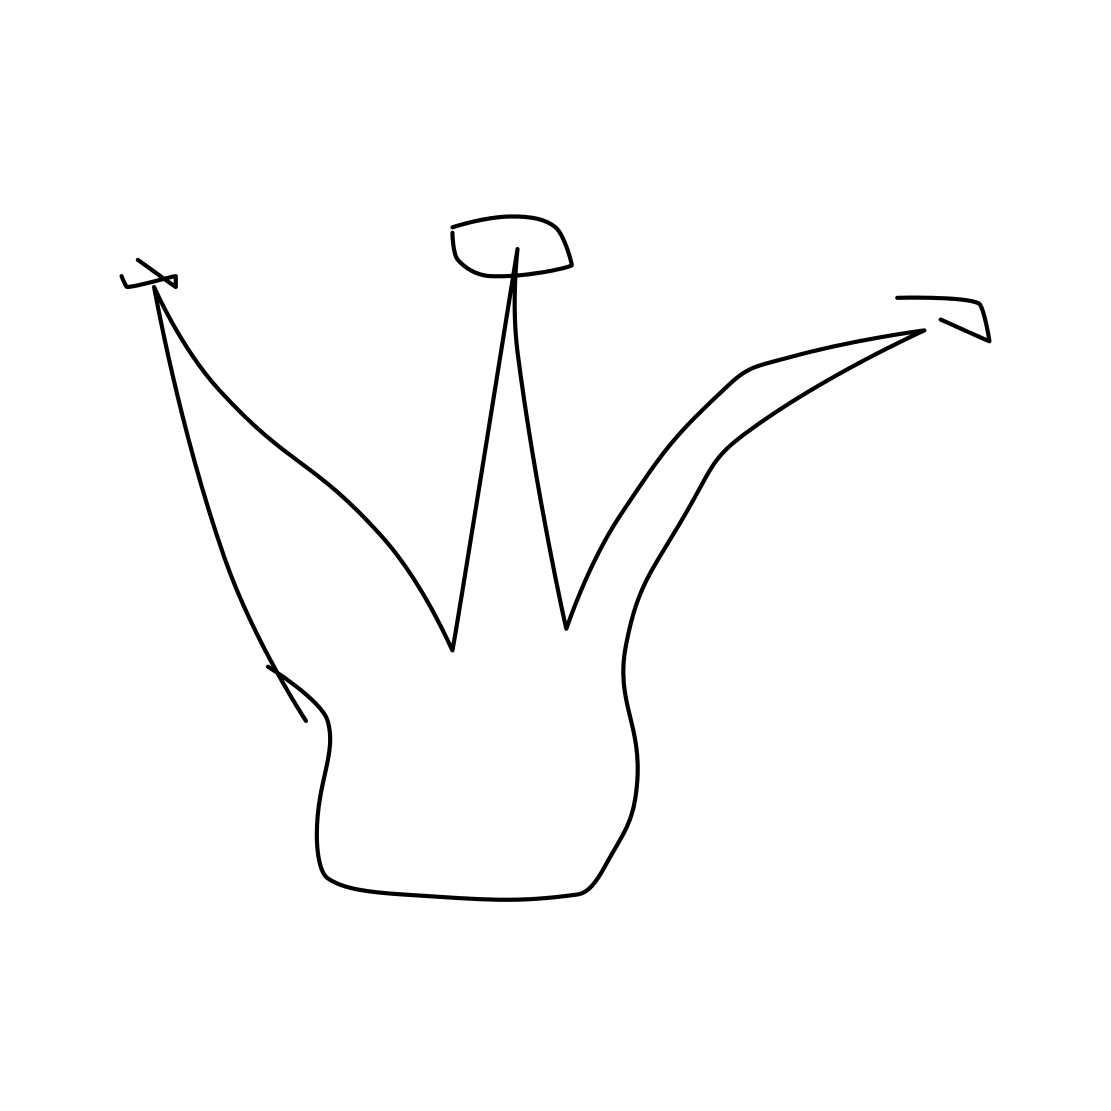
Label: crown